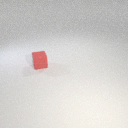
small red rubber cube